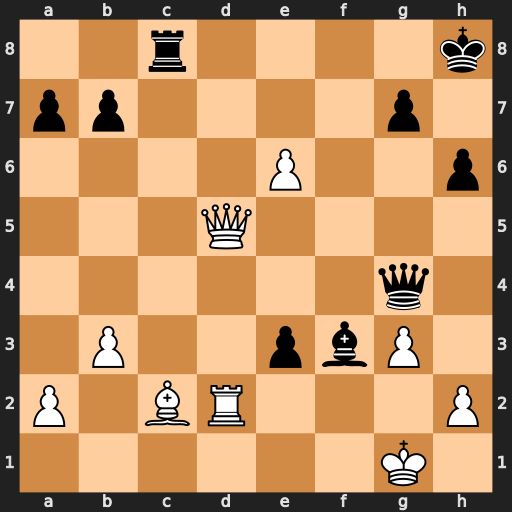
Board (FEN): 2r4k/pp4p1/4P2p/3Q4/6q1/1P2pbP1/P1BR3P/6K1
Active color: w
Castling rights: -
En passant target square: -
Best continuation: Qd8+ Rxd8 Rxd8#